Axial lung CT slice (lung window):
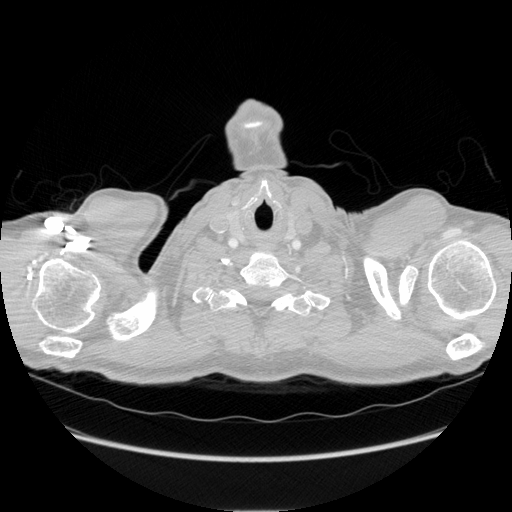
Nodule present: no